Chest X-ray:
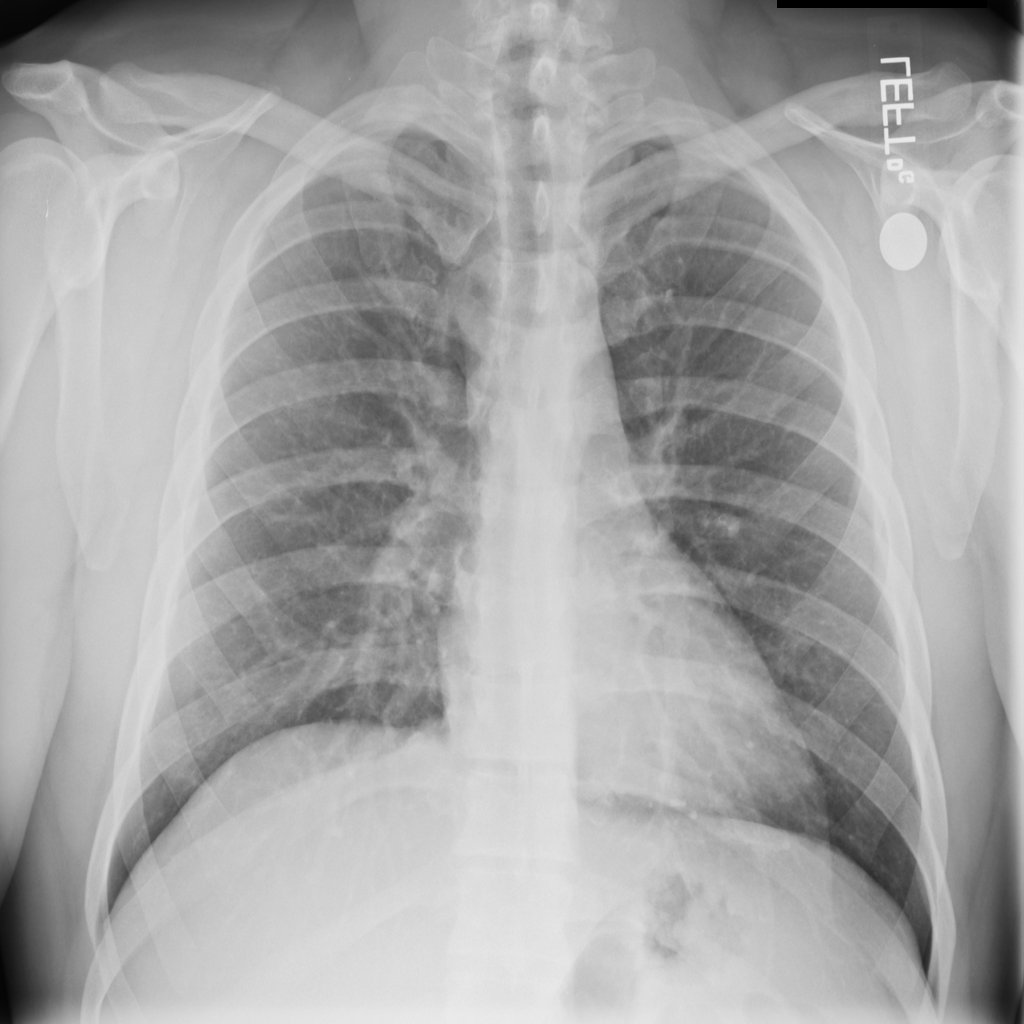
No abnormal finding: yes